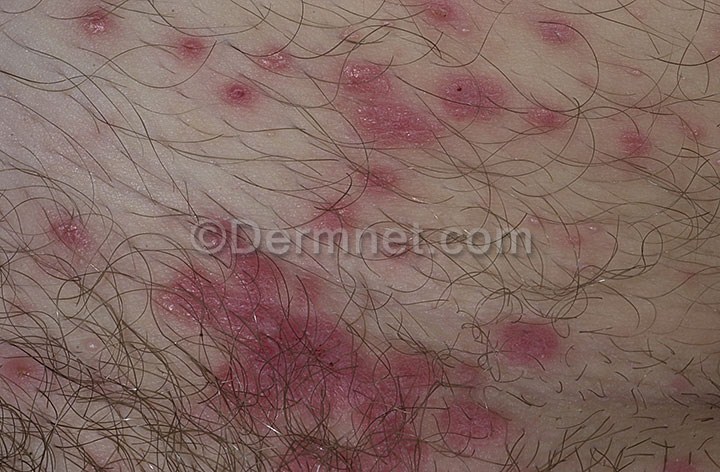
Disease: Warts Molluscum and other Viral Infections